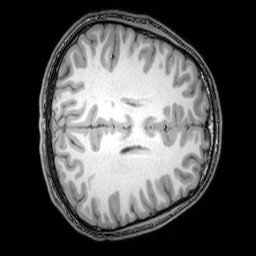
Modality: T1w
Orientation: axial
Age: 21
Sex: male
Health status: healthy
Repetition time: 0.081 s
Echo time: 0.037 s